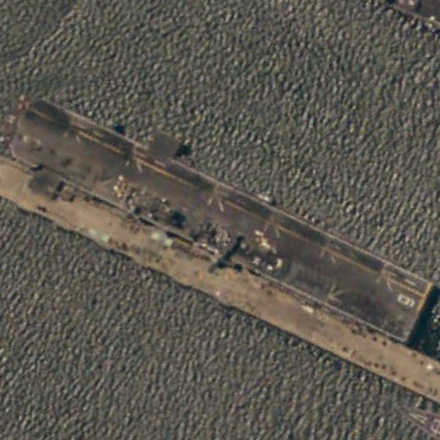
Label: assault